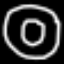
Label: donut